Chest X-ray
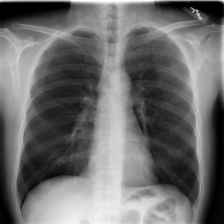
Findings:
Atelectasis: negative
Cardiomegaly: negative
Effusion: negative
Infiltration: positive
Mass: negative
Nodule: negative
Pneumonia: negative
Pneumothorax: negative
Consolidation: negative
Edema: negative
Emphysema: negative
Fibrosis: negative
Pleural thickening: negative
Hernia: negative